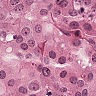
Metastatic tissue present: yes